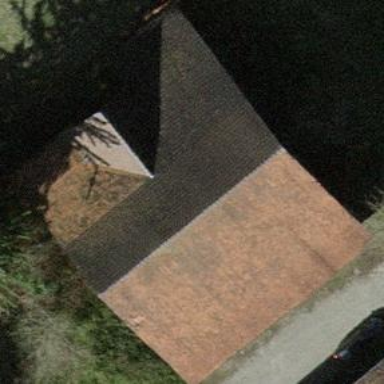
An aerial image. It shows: Rural barn.